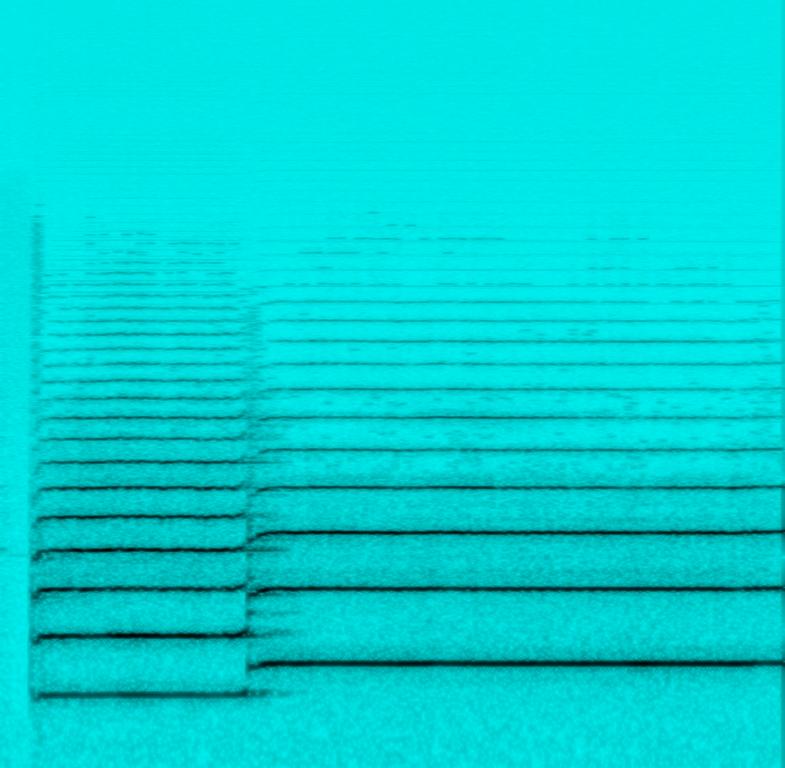
This is a shofar being played. Two notes are being played. The first note is short and the second note is played at a higher pitch and for a longer duration. There is no voice in this song. There are no other instruments in this song. This song can be played in a movie scene where soldiers are given instructions for a battle.